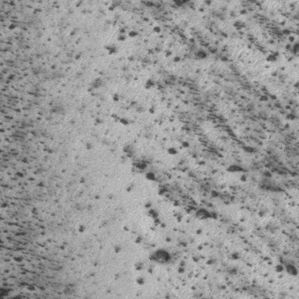
Label: frost